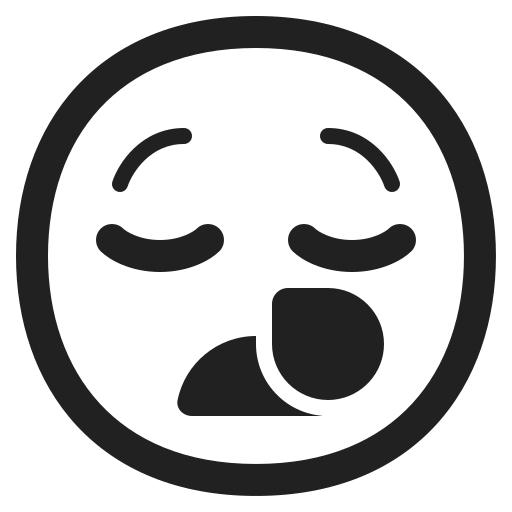
sleepy face high contrast